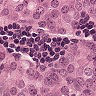
Metastatic tissue present: yes